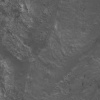
Atmospheric dust classification: not_dusty